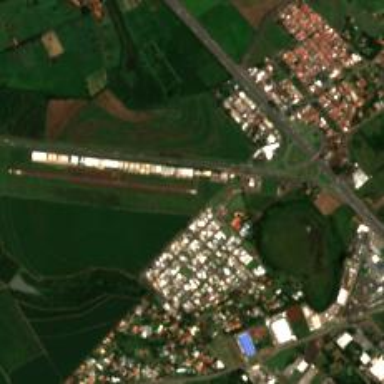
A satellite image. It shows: View of runway in airport.